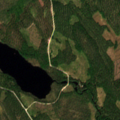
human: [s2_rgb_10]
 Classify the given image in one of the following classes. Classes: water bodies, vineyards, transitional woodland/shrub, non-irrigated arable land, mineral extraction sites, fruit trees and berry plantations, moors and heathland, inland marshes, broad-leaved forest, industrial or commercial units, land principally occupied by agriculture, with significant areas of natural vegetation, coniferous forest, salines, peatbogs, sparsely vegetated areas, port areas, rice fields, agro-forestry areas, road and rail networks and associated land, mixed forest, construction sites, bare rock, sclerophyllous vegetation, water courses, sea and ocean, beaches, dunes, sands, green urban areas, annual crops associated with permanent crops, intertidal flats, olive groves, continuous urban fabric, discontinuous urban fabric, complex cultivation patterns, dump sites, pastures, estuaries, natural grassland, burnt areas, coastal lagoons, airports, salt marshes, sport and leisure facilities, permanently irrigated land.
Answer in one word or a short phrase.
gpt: coniferous forest, mixed forest, transitional woodland/shrub